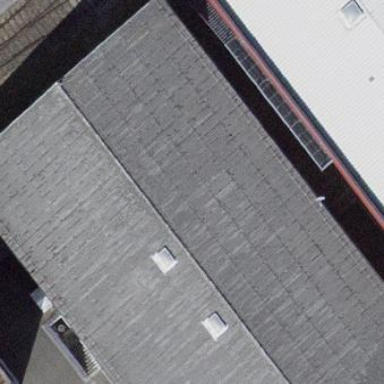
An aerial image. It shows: Building with flat roof.